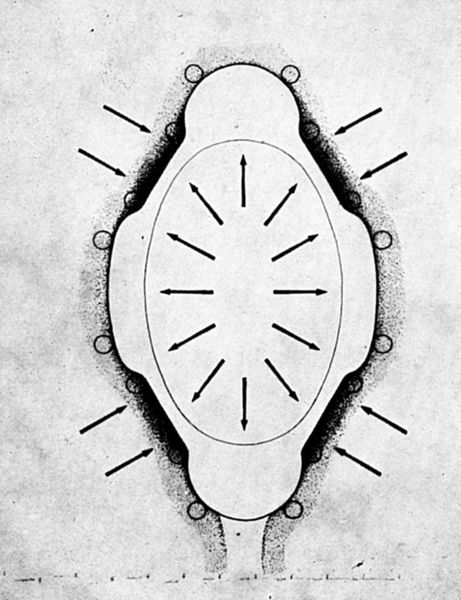
Titel: S. Carlo alle Quattro Fontane in Rom
Künstler: Francesco Borromini
Standort: Rom, S. Carlo alle Quattro Fontane (EU - I - Latium)
Schlagwörter: schatten, weiß, bewegung, schwarz, zeichnung, tier, innen, pflanze, kreis, oval, rund, papier, fläche, linien, rauschen, uhr, zeigen, unscharf, punkte, außen, gepunktet, schwarzweiß, kreise, bleistift, entwurf, richtung, plan, pfeil, querschnitt, zeiger, pfeile, grundriss, punktiert, anzeige, scherrenschnitt